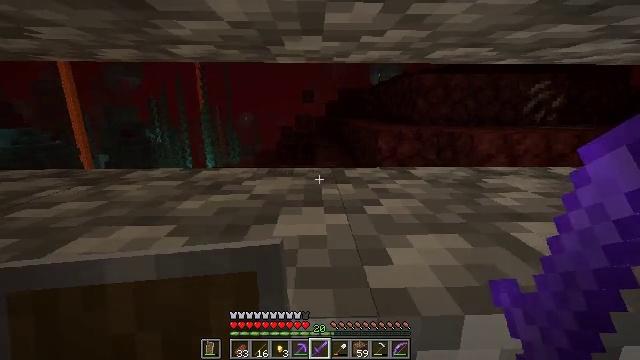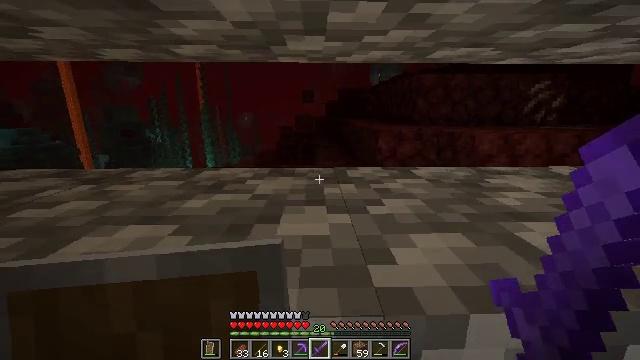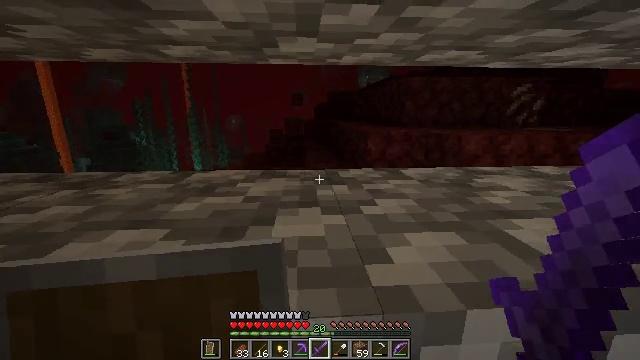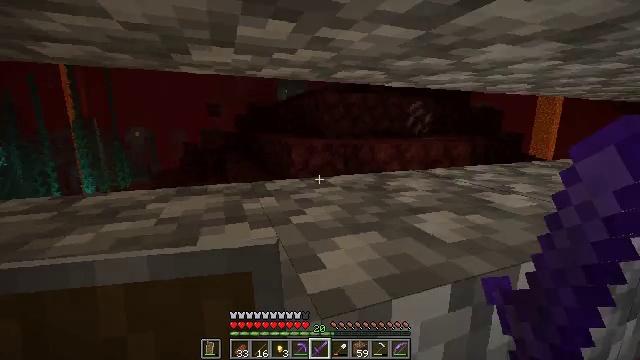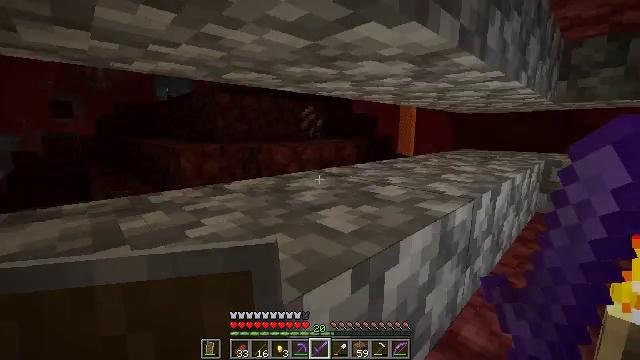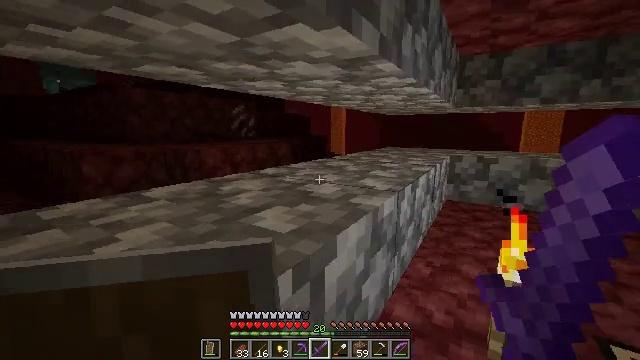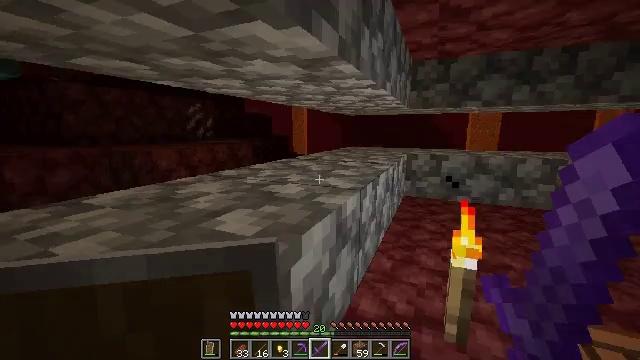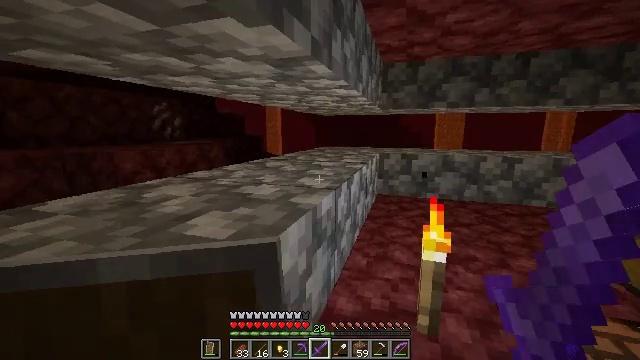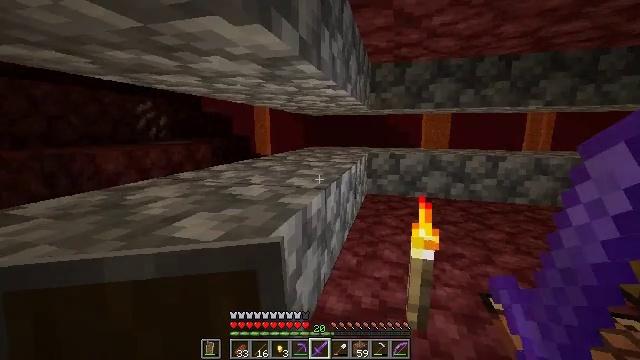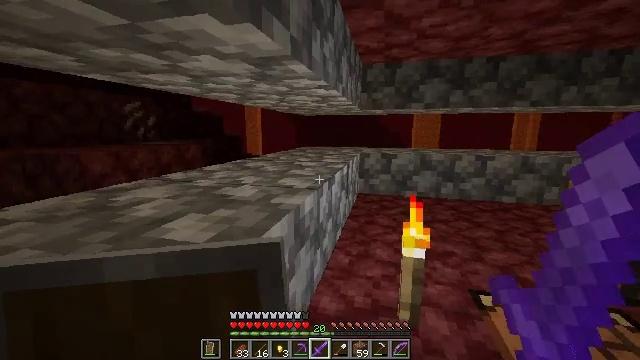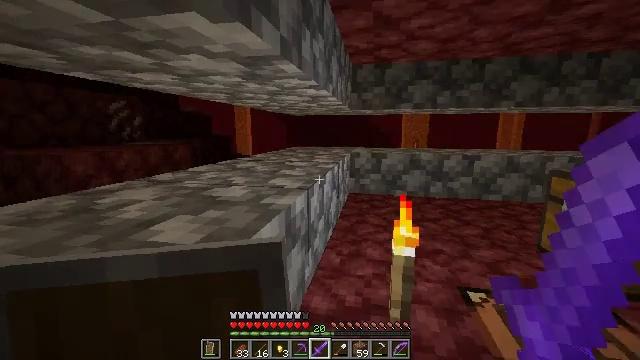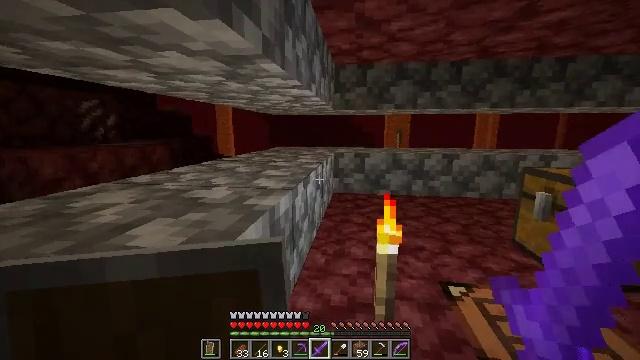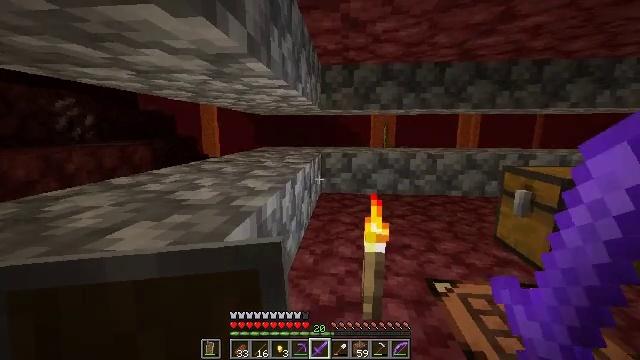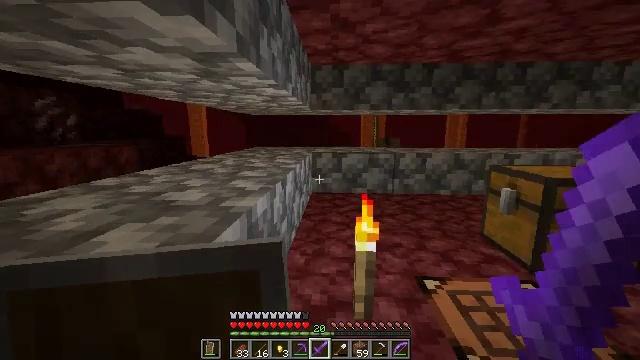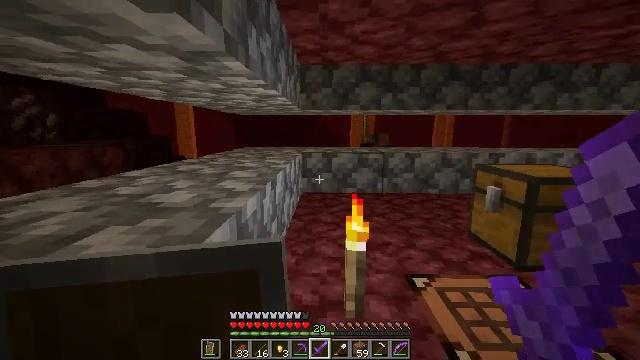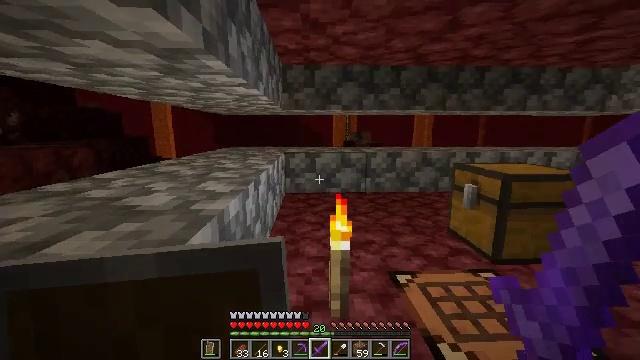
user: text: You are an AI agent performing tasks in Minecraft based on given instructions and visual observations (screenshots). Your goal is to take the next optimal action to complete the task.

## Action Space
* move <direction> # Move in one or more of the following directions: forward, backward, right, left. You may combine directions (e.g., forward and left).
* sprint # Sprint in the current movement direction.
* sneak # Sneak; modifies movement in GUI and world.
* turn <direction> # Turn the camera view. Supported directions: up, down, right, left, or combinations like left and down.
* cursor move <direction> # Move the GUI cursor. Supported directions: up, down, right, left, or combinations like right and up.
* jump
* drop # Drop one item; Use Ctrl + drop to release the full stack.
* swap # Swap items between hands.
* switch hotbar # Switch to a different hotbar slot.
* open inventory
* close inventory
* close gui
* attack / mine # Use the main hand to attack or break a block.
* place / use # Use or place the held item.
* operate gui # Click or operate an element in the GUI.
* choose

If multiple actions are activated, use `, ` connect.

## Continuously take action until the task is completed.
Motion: motion action
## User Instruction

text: drop netherite sword
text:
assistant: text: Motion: sneak
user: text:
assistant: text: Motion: sneak, turn right
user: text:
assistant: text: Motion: sneak, turn right and up
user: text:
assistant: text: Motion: sneak, turn right
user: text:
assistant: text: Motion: sneak, turn right
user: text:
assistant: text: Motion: sneak, turn right
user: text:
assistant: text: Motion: sneak, turn right
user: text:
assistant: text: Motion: sneak, turn right
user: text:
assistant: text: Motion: sneak, turn right
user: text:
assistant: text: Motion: sneak, turn right
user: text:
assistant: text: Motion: sneak, turn right
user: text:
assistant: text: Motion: sneak, turn right
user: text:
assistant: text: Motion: sneak, turn right
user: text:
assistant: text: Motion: sneak, turn right
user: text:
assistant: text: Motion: sneak, turn right
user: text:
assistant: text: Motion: sneak, turn right
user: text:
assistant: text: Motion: sneak, turn right
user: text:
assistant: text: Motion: sneak, turn right
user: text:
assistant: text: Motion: sneak, turn right, drop
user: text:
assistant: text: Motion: drop
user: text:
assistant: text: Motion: drop
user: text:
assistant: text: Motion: drop
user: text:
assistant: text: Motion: no_op
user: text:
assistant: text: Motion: no_op